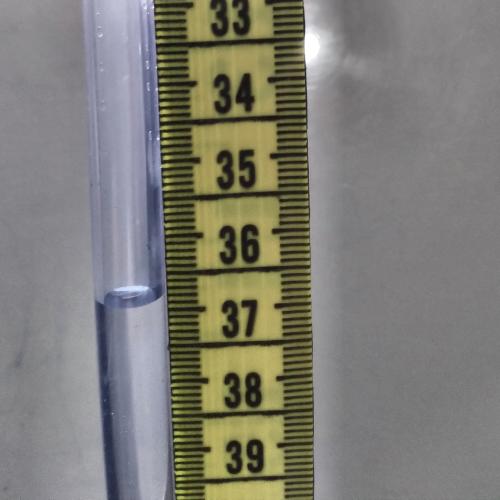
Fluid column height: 36.9 cm